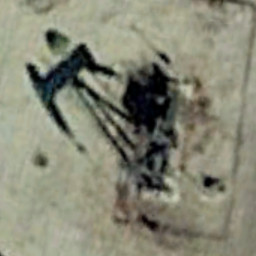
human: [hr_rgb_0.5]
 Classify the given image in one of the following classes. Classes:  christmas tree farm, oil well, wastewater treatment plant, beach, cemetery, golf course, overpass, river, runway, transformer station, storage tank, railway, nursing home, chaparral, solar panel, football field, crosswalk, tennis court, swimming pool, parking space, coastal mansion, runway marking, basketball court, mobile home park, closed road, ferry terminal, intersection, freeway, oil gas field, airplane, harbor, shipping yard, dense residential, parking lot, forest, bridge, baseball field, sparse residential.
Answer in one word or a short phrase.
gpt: oil well